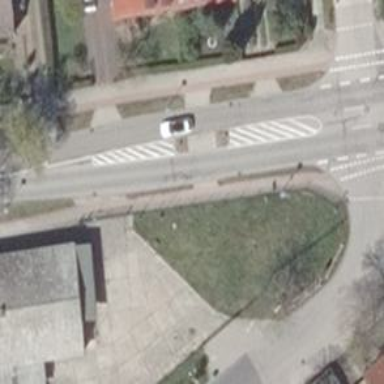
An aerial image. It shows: Unmarked crossing with pedestrian island. The crossing includes traffic calming island.